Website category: sports
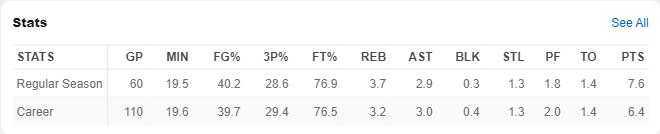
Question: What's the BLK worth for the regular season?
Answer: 0.3

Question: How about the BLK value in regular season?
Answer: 0.3

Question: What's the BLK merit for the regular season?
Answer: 0.3

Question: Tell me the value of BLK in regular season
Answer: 0.3

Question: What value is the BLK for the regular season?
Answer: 0.3

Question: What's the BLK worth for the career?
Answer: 0.4

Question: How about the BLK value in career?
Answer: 0.4

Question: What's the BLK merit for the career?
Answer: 0.4

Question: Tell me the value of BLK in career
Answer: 0.4

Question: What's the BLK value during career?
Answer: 0.4

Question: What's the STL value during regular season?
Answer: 1.3

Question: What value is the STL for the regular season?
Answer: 1.3

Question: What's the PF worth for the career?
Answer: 2.0

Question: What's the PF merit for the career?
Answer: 2.0

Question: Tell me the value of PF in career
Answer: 2.0

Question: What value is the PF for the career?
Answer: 2.0

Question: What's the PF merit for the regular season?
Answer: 1.8

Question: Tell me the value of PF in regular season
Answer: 1.8

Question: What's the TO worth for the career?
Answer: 1.4

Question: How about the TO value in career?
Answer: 1.4

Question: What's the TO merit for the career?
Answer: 1.4

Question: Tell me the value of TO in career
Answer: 1.4

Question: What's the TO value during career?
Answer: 1.4

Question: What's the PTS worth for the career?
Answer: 6.4

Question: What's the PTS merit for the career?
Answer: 6.4

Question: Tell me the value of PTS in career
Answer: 6.4

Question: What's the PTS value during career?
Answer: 6.4

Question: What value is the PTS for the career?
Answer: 6.4

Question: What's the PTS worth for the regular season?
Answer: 7.6

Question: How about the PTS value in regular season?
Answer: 7.6

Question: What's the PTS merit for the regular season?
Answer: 7.6

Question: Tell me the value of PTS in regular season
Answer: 7.6

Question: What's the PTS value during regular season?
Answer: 7.6

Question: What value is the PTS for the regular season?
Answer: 7.6